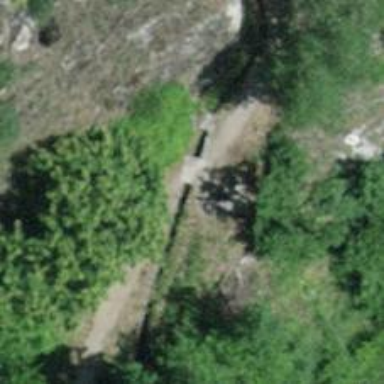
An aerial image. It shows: Culvert tunnel under ditch.